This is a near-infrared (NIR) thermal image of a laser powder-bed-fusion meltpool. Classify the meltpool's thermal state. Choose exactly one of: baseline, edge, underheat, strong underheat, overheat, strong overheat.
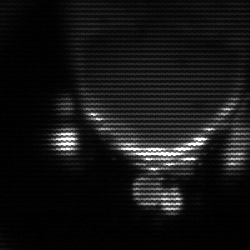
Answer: baseline